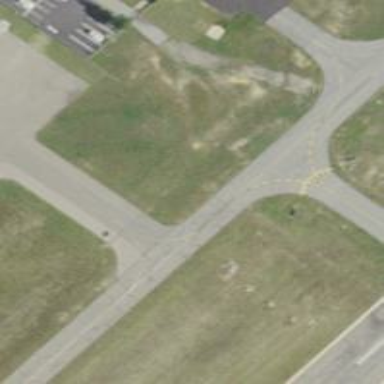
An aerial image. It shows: View of taxiway at the airport.